Interaction volume radius: 10 \u00c5
Interaction volume height: 20 \u00c5
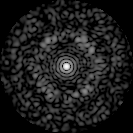
Disorder parameter: 0.7727